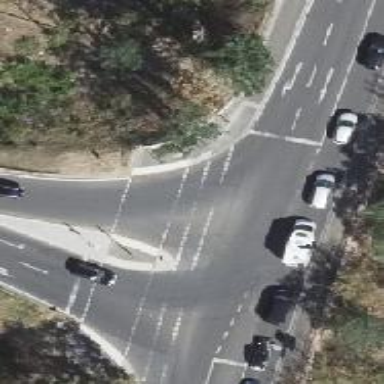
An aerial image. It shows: Road crossing with traffic signals.